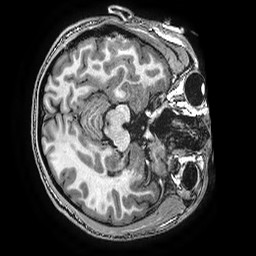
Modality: T1w
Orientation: axial
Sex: male
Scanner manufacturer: ge
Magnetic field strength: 3 T
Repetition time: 0.0077 s
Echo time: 0.003436 s